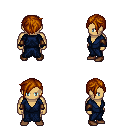
a pixel art fantasy rpg character, male body template, human, tanned skin, blue robe, metal pants, brunette pixie cut hairstyle, cloth bracers, brown shoes, four views (front, back, left, right), 2x2 character sprite sheet, small pixel art, hard edges, no anti-aliasing